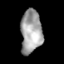
Tissue: skin
Cell type: T cells
Senescence score: 0.2642
Nuclear area (px): 897
Mean DAPI intensity: 163.551